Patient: sex M, age 64
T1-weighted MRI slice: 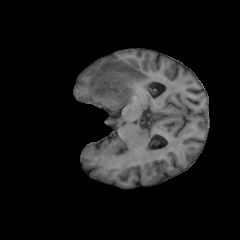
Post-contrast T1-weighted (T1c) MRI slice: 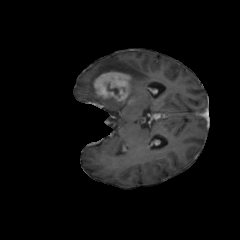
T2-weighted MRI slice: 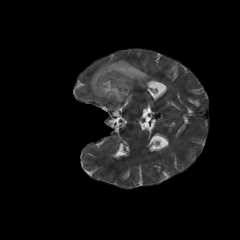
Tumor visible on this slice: yes
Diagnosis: Glioblastoma, IDH-wildtype
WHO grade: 4